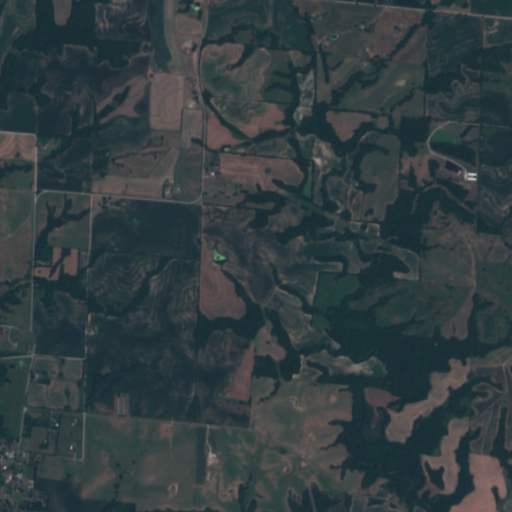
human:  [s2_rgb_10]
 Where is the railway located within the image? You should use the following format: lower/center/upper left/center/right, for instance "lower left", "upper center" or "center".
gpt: The railway is located in the lower of the image.
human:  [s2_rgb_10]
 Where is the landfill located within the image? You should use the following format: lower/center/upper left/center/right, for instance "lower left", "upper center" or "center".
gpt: There is no landfill in the image.